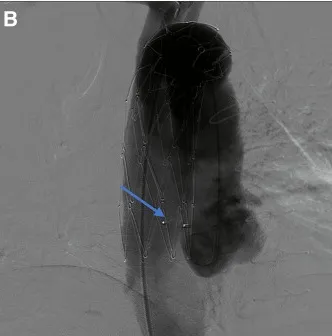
(white arrow) (B) Use AVP to embolize the tear of ascending aortic.
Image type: radiology (x_ray)